Chest X-ray:
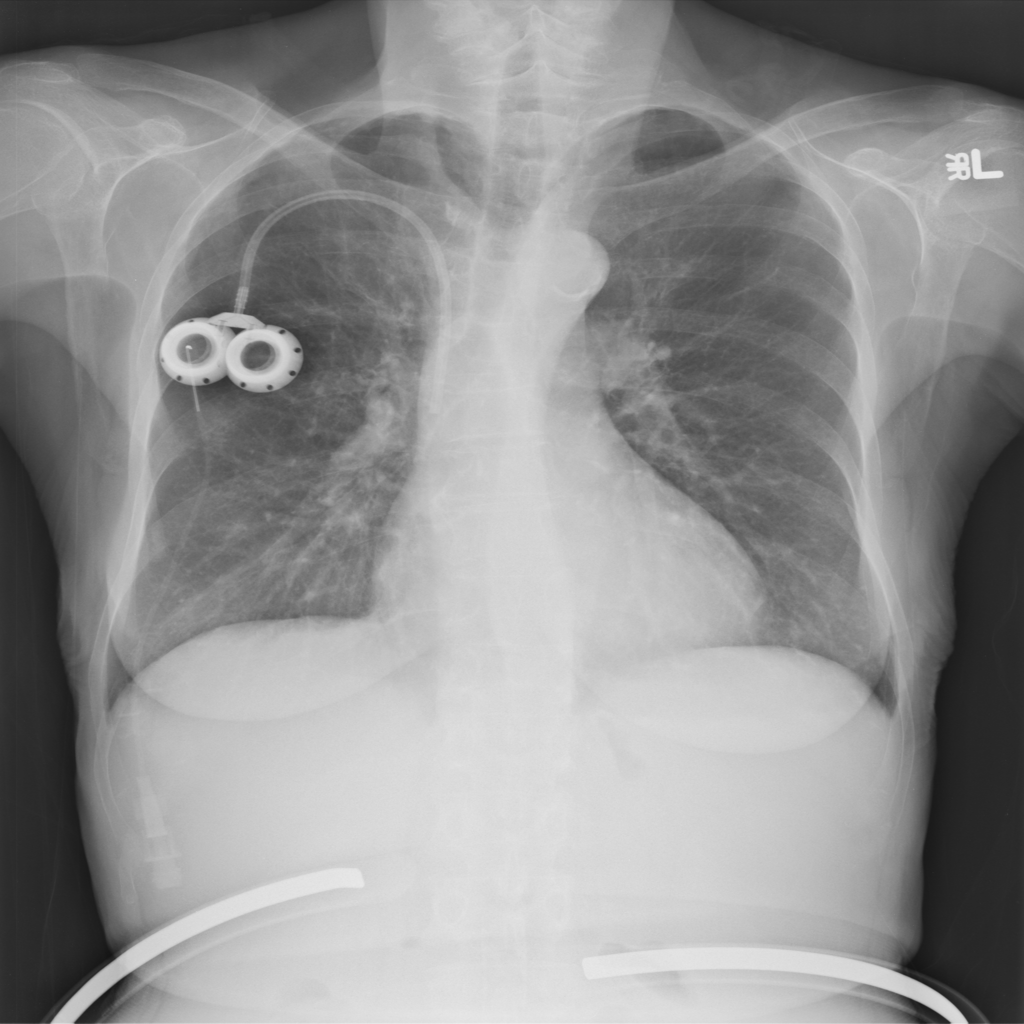
Findings: Calcification
No abnormal finding: no